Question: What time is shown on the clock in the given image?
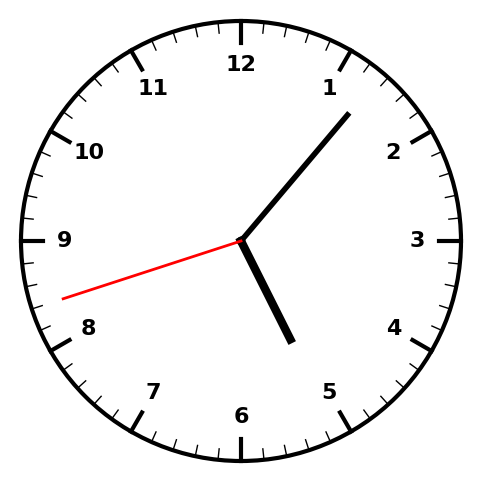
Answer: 05:06:42